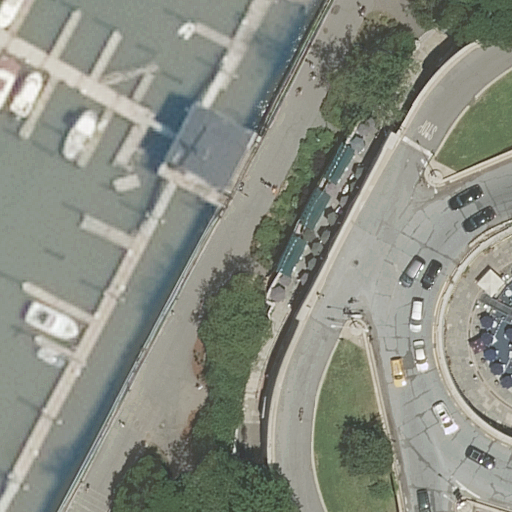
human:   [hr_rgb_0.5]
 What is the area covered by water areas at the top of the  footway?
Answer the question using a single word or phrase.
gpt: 0m2

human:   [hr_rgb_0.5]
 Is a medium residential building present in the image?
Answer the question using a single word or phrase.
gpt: no

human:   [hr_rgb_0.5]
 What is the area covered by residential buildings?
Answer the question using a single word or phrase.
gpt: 0m2

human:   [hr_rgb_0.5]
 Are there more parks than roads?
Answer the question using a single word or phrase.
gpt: no

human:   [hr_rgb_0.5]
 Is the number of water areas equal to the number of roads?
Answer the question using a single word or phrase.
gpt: no

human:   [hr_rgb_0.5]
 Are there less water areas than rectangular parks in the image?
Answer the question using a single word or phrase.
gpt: no

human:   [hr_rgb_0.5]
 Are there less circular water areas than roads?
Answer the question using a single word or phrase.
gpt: yes

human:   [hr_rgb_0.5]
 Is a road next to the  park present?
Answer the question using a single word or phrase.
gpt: yes

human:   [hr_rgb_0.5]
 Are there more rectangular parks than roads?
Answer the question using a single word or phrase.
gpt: no

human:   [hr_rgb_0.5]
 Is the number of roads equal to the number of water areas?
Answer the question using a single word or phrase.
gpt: no

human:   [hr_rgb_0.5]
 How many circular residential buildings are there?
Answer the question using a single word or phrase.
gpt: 0

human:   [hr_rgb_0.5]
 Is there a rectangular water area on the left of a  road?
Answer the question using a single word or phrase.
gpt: no

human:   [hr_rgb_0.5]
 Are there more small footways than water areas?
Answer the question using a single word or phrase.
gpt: no

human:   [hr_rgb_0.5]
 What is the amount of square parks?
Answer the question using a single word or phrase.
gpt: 0

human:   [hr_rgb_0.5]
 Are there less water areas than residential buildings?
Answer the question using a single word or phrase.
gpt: no

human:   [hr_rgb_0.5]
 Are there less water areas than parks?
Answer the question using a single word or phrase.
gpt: no

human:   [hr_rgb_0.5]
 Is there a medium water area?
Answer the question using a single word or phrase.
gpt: no

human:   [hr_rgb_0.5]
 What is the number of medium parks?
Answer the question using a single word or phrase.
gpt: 1

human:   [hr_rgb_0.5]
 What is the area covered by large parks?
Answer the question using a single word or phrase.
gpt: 0m2

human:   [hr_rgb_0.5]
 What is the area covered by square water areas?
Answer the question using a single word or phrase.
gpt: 0m2

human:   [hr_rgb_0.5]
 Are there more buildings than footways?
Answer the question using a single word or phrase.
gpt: no

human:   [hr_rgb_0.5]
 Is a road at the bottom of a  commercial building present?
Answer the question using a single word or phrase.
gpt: no

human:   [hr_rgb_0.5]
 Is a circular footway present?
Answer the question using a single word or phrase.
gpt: no

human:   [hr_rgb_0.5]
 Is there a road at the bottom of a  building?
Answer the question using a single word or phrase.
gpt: no

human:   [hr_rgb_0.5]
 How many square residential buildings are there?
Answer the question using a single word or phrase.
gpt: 0

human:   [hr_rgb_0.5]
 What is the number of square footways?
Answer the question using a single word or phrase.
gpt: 0

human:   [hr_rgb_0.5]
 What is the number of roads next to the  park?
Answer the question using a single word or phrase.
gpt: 15

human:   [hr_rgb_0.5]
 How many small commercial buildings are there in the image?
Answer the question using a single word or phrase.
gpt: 0

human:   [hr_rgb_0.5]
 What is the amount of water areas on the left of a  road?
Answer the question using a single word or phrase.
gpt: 1

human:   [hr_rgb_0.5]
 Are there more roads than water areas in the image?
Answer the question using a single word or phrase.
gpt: yes

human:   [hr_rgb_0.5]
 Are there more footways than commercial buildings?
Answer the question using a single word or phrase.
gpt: yes

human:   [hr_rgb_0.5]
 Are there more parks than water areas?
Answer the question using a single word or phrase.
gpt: no

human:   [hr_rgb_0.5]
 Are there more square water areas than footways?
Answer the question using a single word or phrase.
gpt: no

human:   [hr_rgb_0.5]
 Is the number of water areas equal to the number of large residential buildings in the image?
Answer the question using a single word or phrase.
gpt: no

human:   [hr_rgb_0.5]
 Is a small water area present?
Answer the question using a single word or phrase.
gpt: no

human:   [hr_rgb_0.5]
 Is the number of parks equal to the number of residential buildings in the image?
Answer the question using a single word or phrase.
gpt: no